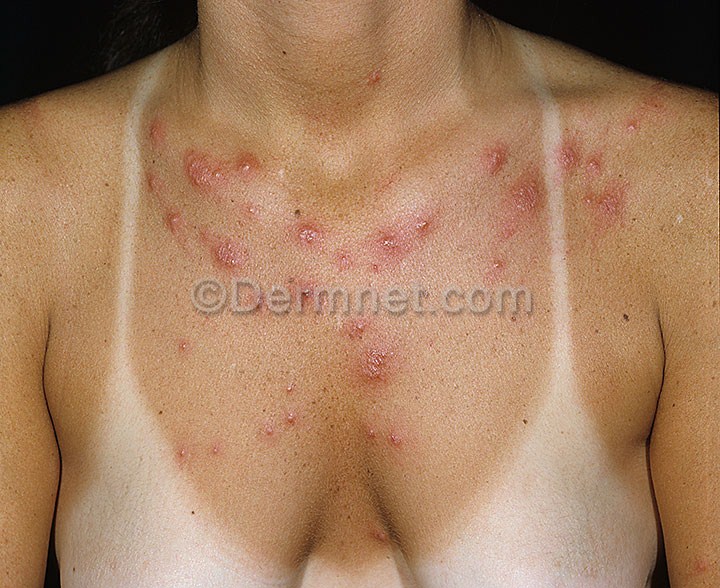
Disease: Light Diseases and Disorders of Pigmentation